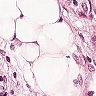
Metastatic tissue present: yes